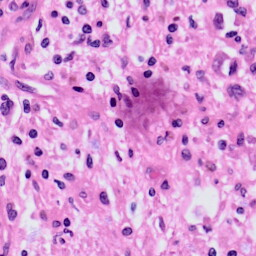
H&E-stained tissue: Skin